Field crop: tomato
Growth stage: 1
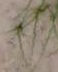
Species: cyperus